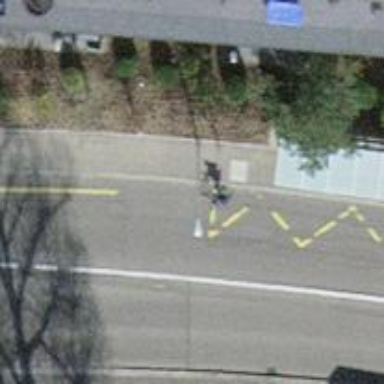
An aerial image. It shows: Bus stop with shelter. It is platform for public transport.